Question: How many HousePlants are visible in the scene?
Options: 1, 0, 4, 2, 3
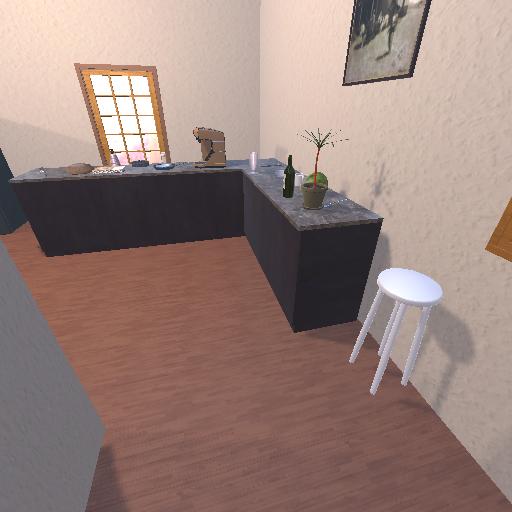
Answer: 1